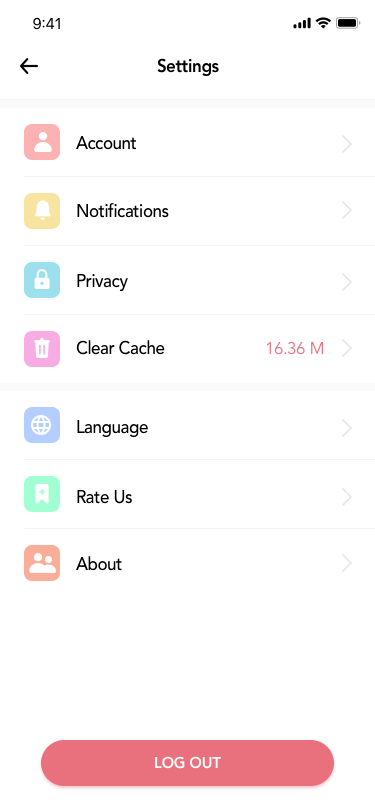
Text in this UI design:
Settings
Account
Privacy
Rate Us
Notifications
Language
Clear Cache
16.36 M
About
LOG OUT